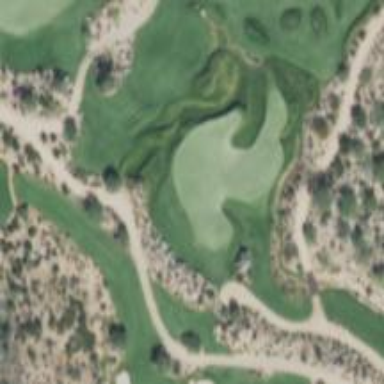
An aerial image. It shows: View of golf hole.